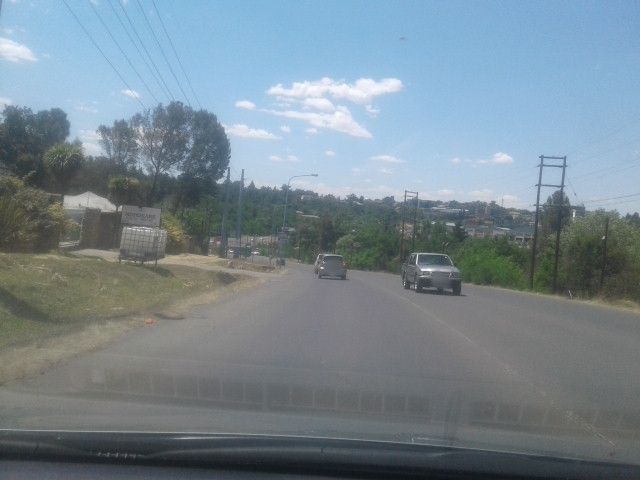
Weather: clear
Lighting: day
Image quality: slightly poor
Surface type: driving surface
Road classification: primary
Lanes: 2.0
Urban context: urban centre
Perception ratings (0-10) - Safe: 1.85, Lively: 4.45, Beautiful: 5.62, Boring: 5.19, Depressing: 5.22, Wealthy: 3.24